Interaction volume radius: 10 \u00c5
Interaction volume height: 20 \u00c5
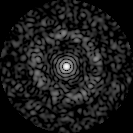
Disorder parameter: 0.8027